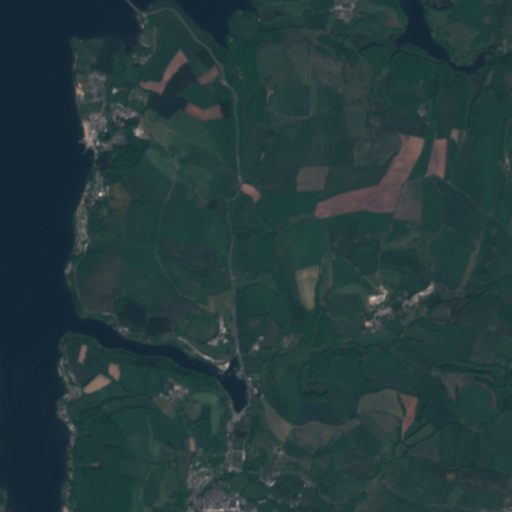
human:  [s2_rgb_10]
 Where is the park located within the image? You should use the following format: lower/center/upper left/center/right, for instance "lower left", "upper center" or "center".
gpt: The park is located in the lower center of the image.
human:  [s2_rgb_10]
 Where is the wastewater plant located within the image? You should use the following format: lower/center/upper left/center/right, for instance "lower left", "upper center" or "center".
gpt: The wastewater plant is located in the lower center of the image.
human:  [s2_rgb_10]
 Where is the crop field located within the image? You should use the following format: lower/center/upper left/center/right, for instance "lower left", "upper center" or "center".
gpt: There is no crop field in the image.